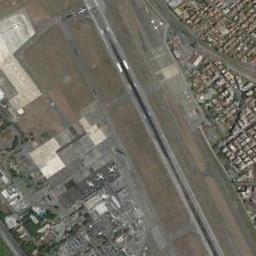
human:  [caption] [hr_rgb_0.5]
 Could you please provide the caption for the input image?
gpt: The airport was built in the middle of lush vegetation .

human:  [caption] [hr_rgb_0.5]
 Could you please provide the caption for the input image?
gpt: There is an airport in the middle of many houses with a runway .

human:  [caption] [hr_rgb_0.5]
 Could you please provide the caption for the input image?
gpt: A complex airport with many runways and buildings and many planes parked next to a residential area .

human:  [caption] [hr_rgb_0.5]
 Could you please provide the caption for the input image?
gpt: An airport with two parallel runways, Some planes and buildings on the lawn and dense residential areas beside .

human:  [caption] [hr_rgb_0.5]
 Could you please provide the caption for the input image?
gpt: The road is straight  at the airport .